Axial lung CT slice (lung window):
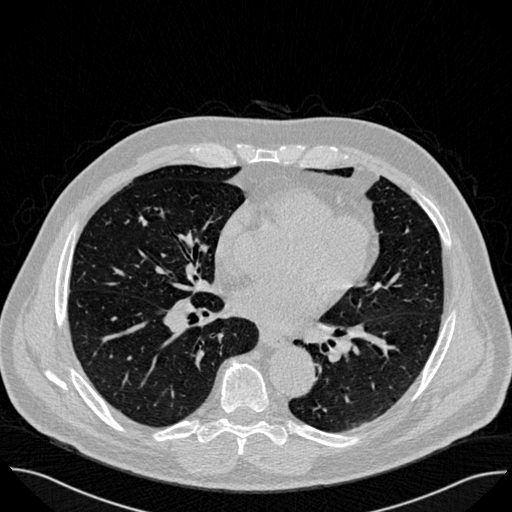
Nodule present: yes
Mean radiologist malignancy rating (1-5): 1